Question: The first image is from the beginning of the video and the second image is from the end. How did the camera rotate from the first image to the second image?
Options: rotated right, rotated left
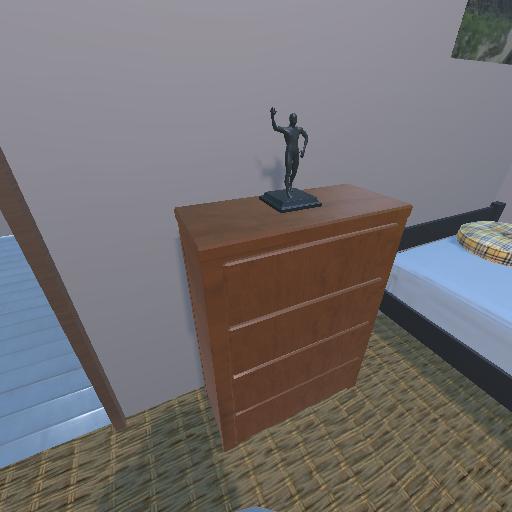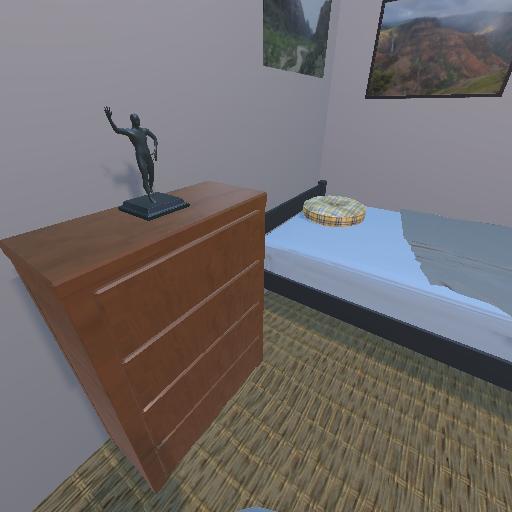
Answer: rotated right